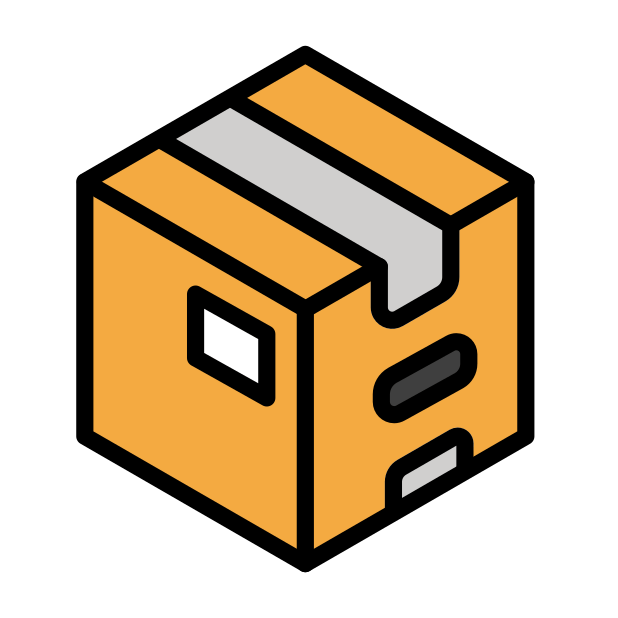
Emoji: 📦
Name: package
Unicode: 0x1f4e6